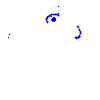
Particle: electron